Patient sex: F
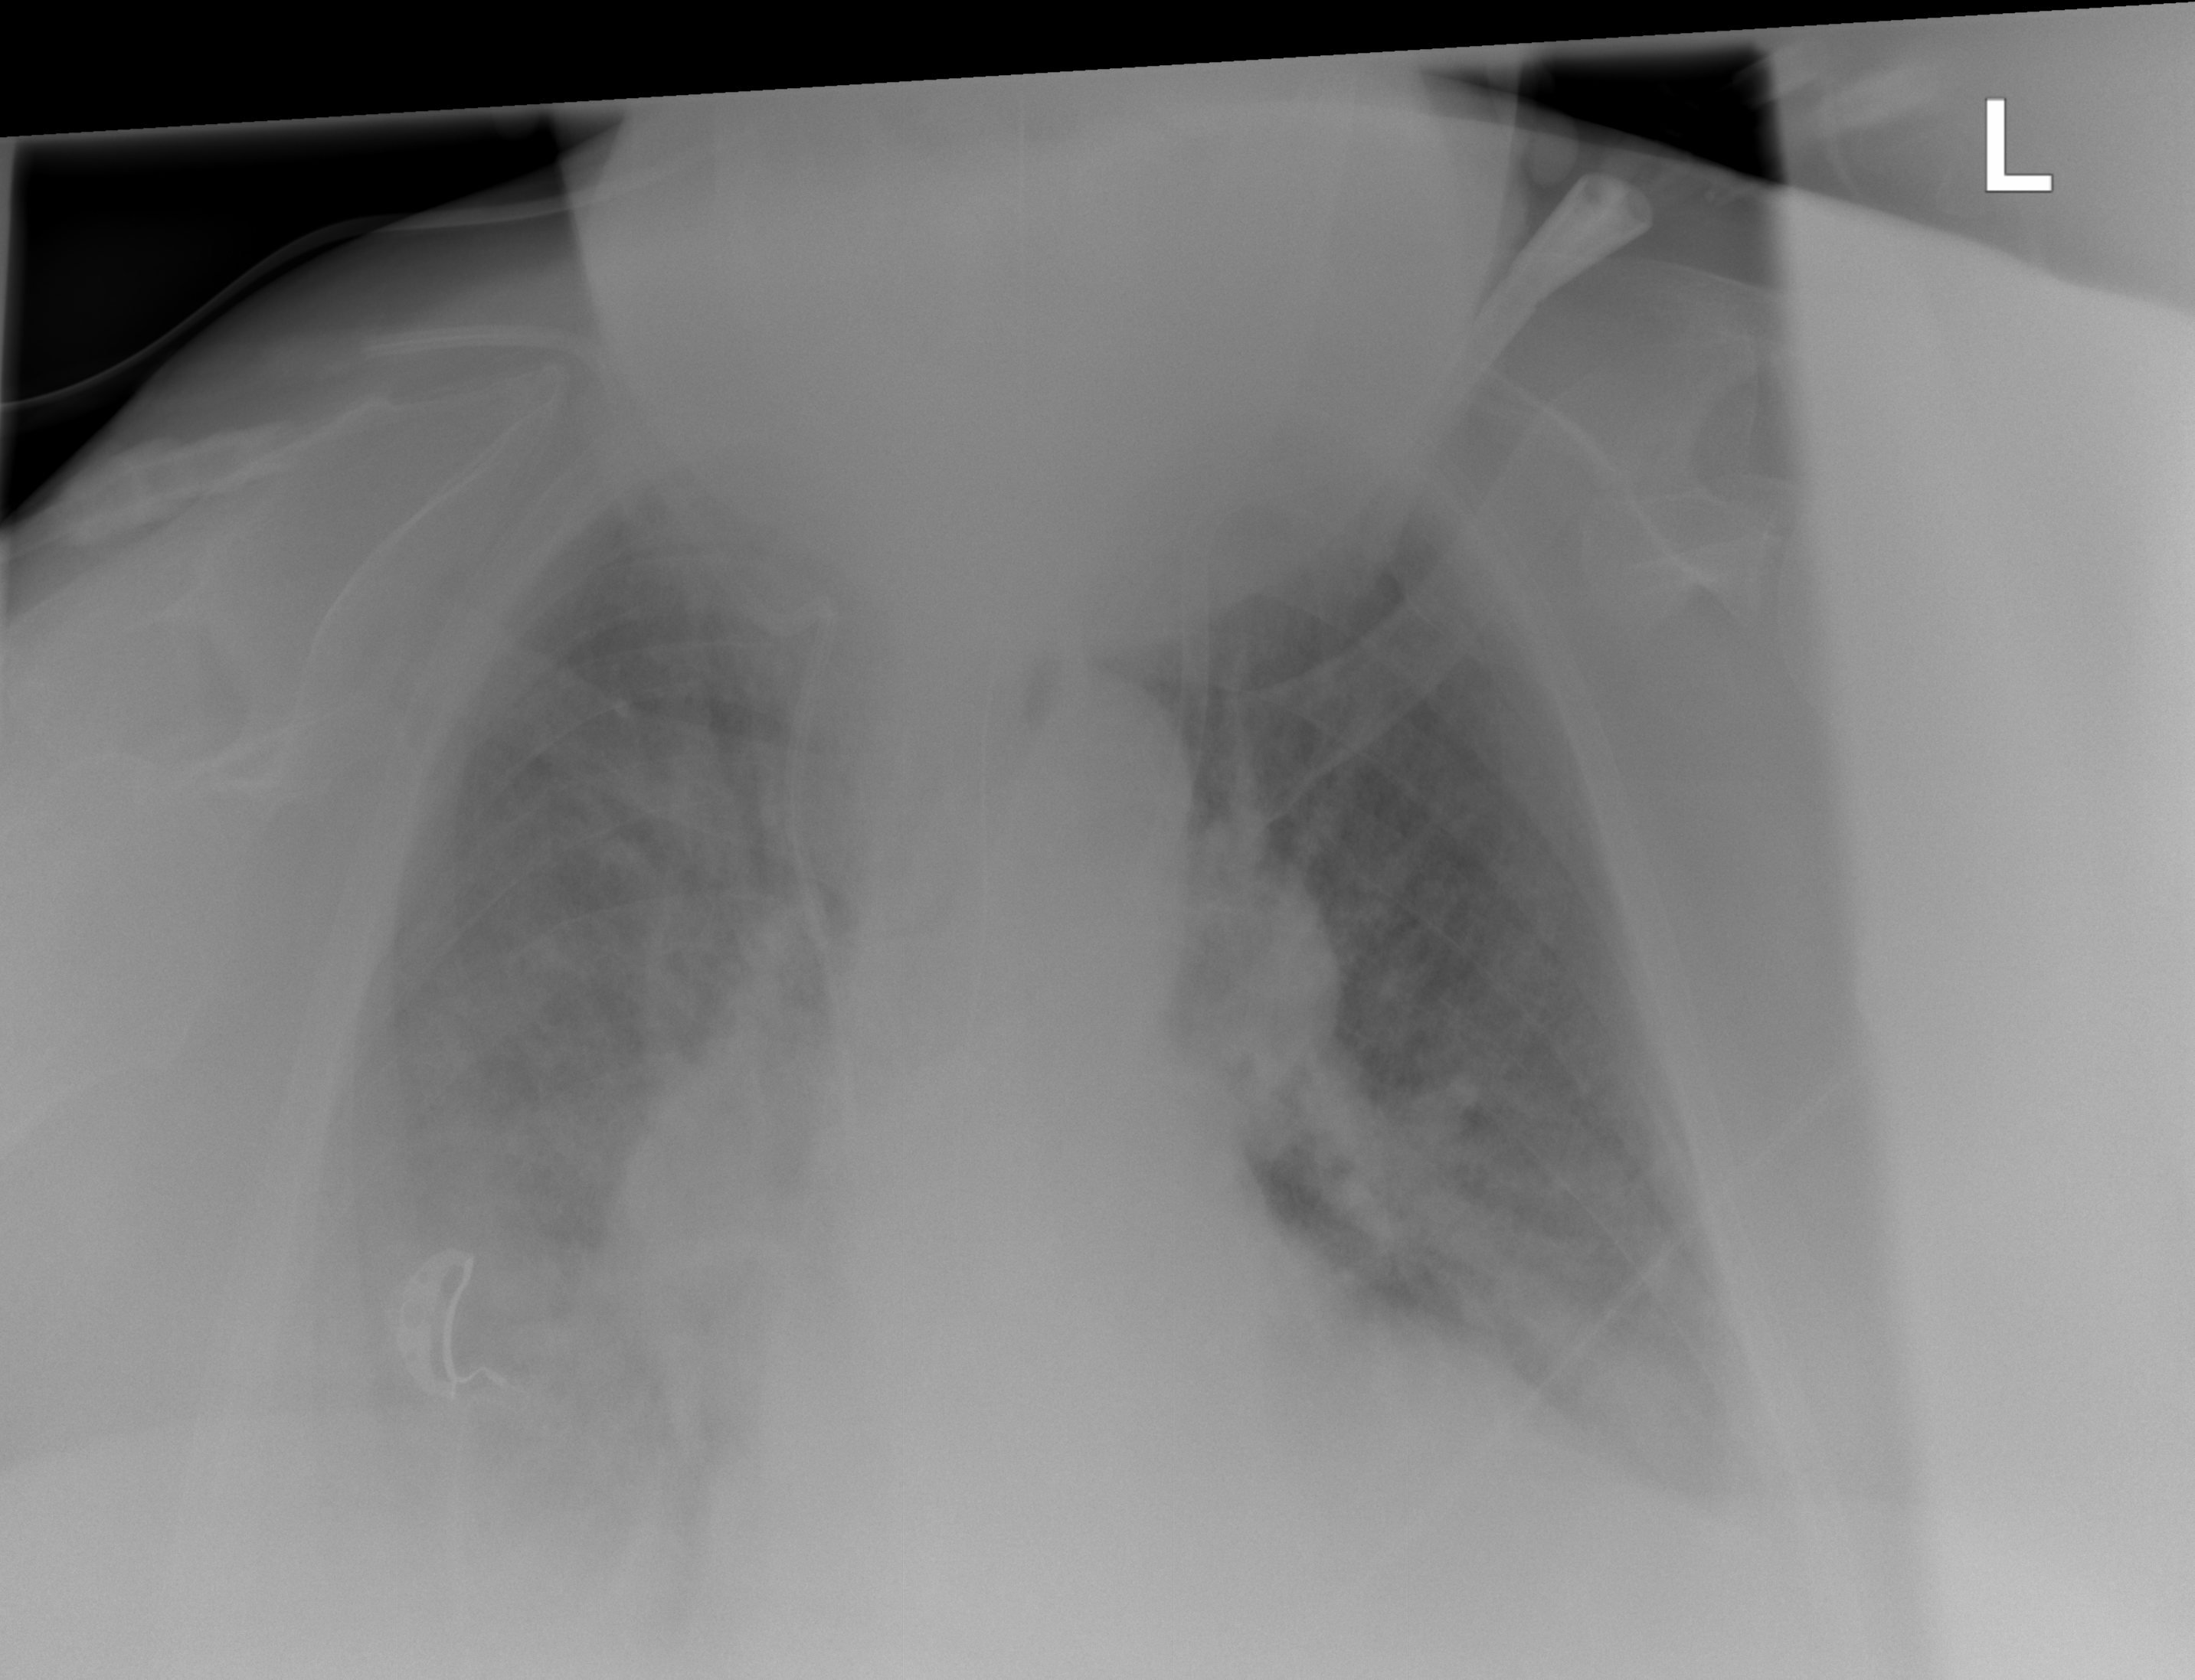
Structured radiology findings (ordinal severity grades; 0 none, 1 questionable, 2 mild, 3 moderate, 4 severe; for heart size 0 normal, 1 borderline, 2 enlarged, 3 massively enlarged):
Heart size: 2
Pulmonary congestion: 3
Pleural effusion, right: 2
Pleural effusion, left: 2
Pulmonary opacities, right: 3
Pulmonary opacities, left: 3
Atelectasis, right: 3
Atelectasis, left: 2